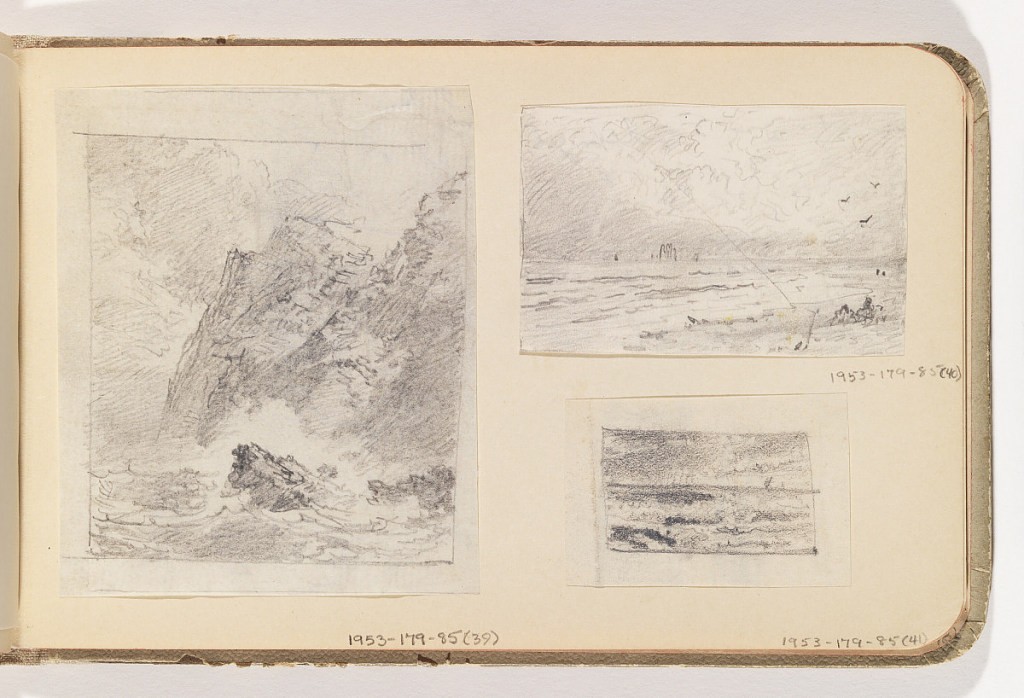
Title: Sun Breaking through Clouds over Sea
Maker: William Trost Richards, American, 1833–1905
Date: late 19th century
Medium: Graphite on white-colored paper, mounted
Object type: Album page
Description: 1953-179-85-39: View of two tall cliffs at right with water splshi...;     1953-179-85-40: Sketch of ocean breaking on beach with ships on ho...;     1953-179-85-41: Sea with boats on horizon at center and right.50